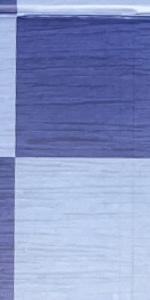
Label: Empty